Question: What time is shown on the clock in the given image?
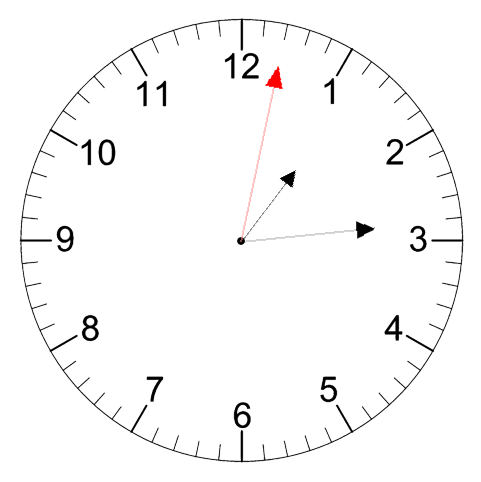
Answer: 01:14:02